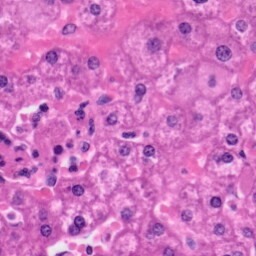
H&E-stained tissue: Liver